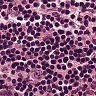
Metastatic tissue present: no